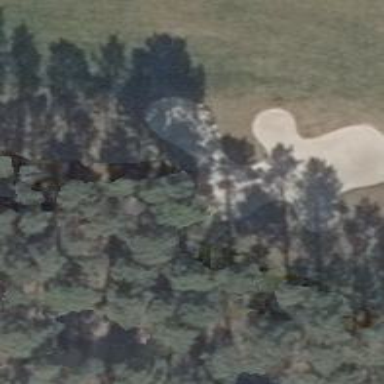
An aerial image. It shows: Golf bunker filled with natural sand.